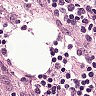
Metastatic tissue present: no